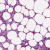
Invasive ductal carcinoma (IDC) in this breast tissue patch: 0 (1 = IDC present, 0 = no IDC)